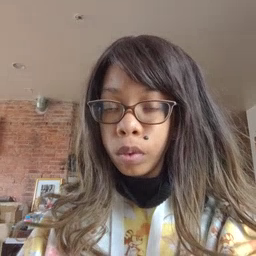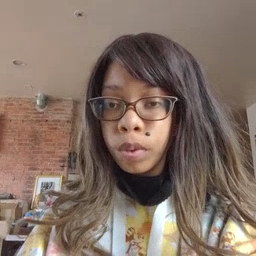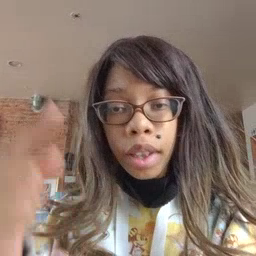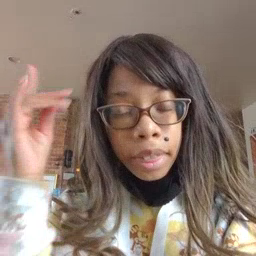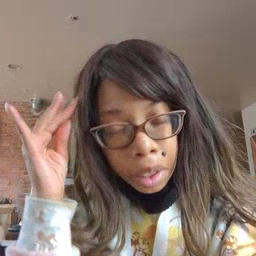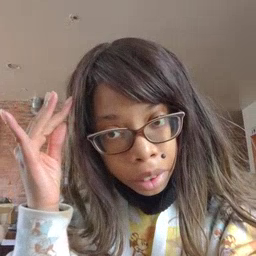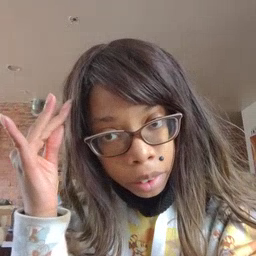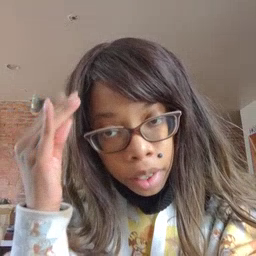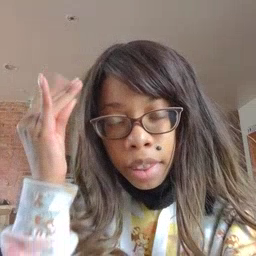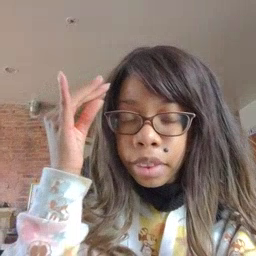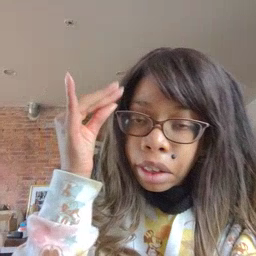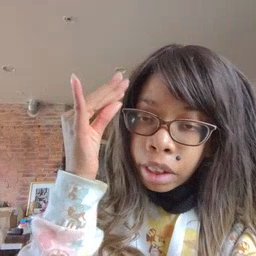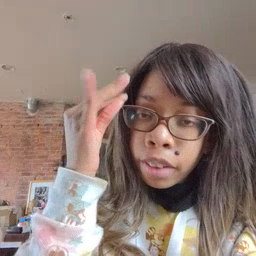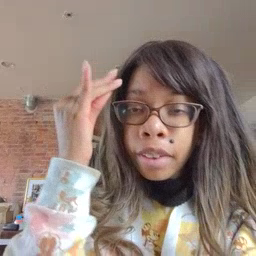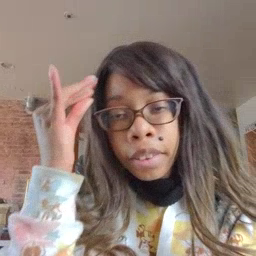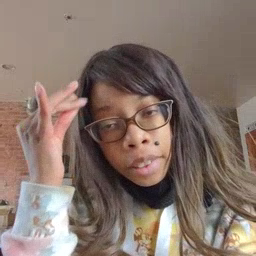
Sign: think